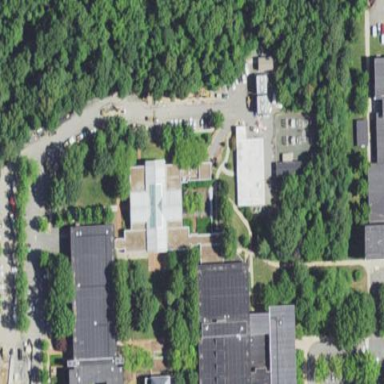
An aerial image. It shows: University building.